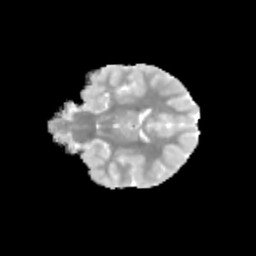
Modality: MD
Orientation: coronal
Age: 12
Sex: male
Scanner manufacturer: siemens
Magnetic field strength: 3 T
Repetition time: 3.8 s
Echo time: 0.07 s